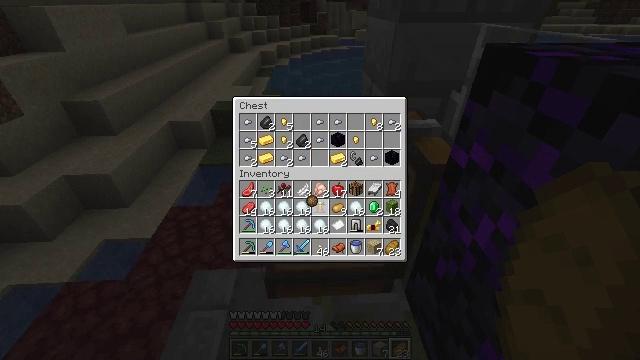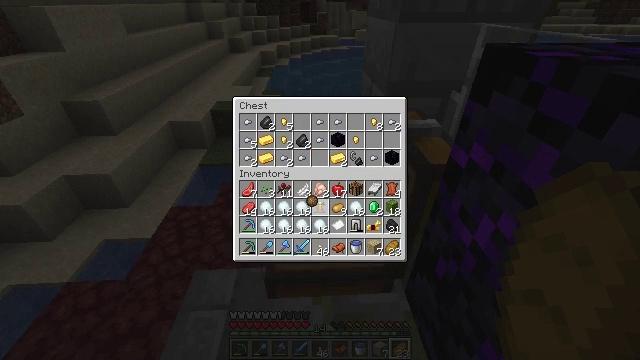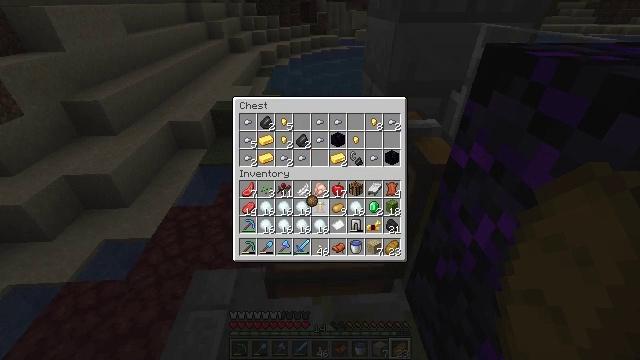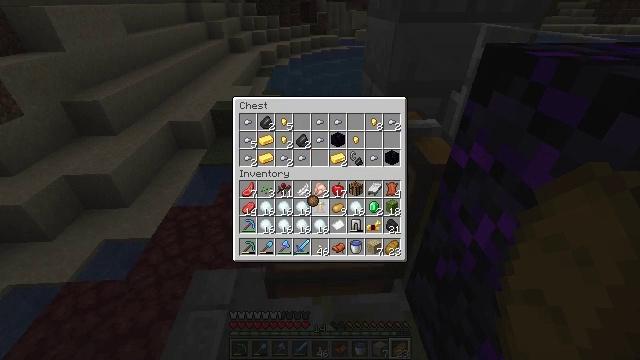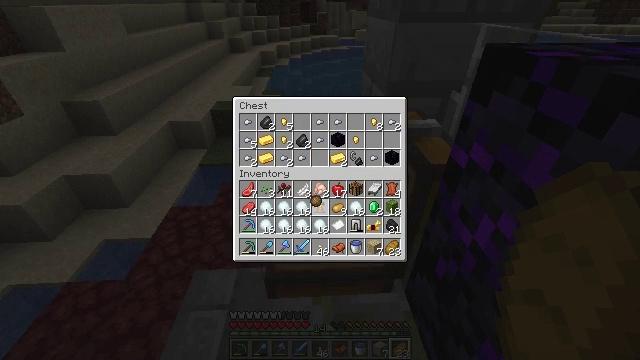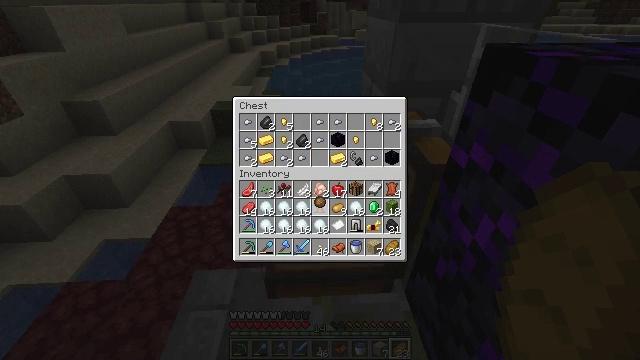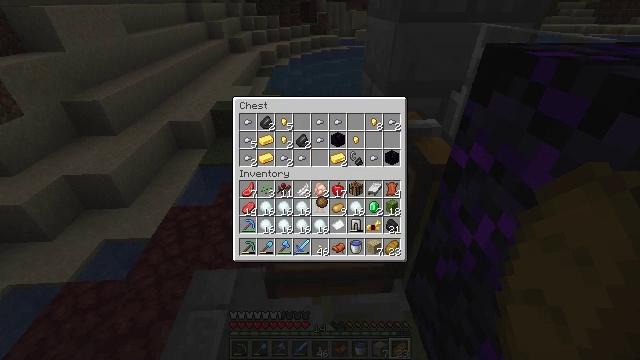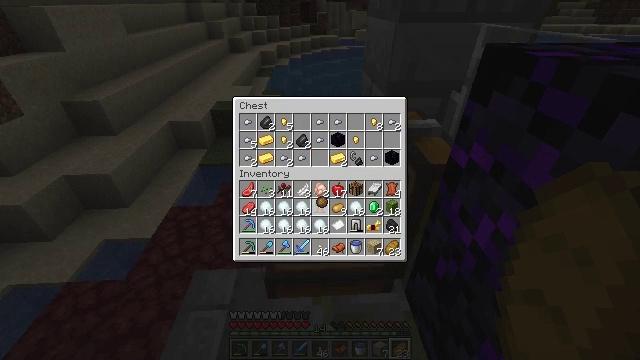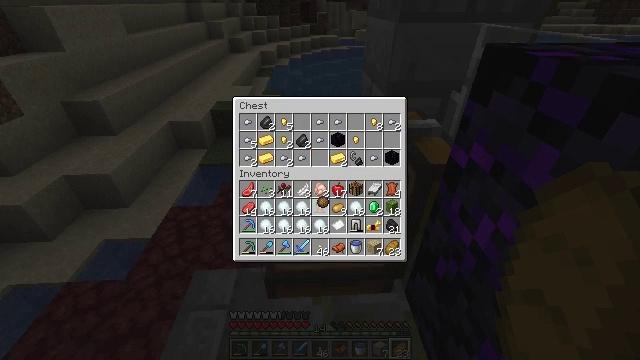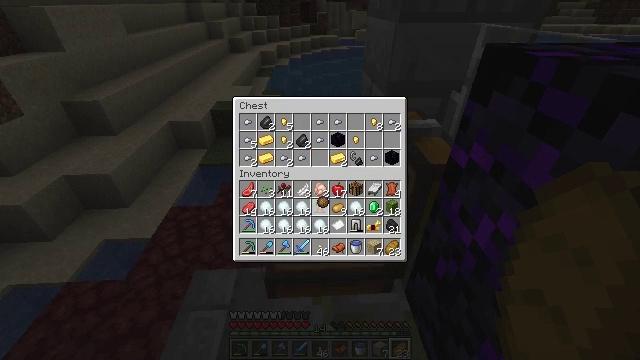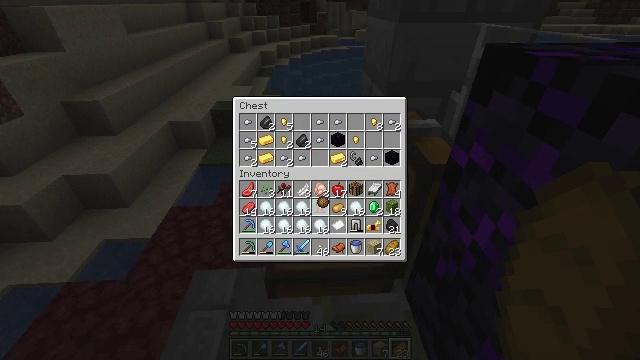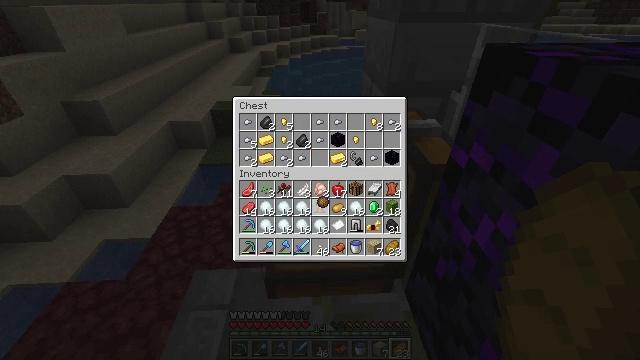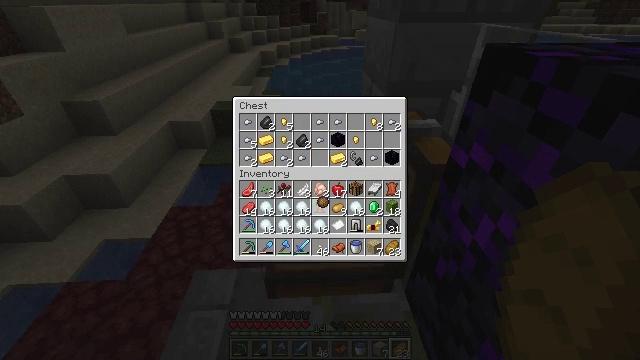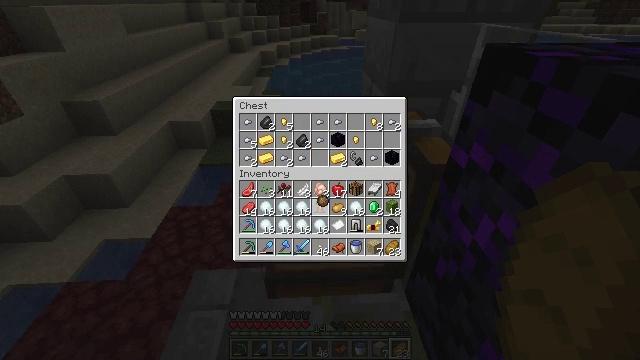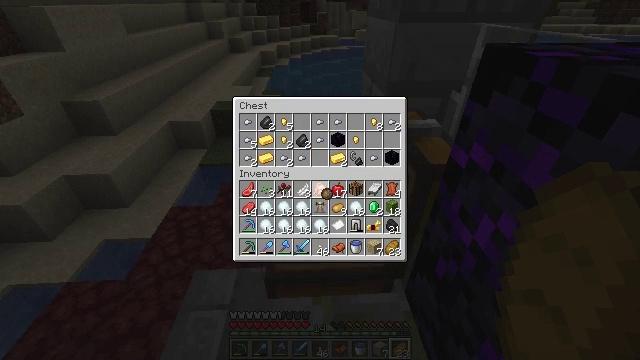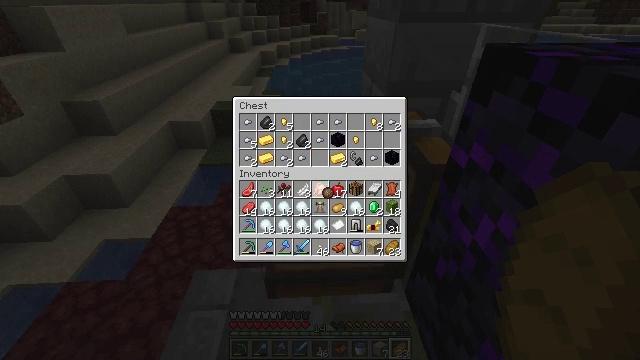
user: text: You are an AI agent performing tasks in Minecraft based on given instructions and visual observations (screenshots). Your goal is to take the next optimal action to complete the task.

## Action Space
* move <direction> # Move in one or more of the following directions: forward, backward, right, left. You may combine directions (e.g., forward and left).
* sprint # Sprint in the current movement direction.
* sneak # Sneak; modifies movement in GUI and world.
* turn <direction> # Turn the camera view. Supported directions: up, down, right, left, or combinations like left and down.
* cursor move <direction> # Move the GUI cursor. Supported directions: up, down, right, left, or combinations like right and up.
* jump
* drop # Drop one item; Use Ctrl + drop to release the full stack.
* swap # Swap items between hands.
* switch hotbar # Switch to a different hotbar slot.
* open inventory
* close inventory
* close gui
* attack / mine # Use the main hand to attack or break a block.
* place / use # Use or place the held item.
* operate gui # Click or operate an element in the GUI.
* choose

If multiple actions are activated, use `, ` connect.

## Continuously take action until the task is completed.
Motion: motion action
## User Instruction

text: Remove a snowball from the inventory.
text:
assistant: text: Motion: no_op
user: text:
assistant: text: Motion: no_op
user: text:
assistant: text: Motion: no_op
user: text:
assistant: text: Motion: no_op
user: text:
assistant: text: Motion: no_op
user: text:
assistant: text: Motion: no_op
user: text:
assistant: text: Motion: no_op
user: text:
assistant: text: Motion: no_op
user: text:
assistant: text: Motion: no_op
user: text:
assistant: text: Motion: no_op
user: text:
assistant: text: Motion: no_op
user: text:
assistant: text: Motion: no_op
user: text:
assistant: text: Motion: no_op
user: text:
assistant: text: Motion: cursor move up
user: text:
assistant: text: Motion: no_op
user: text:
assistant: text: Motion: no_op
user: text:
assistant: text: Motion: no_op
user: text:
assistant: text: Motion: no_op
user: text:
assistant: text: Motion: no_op
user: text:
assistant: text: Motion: no_op
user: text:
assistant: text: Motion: no_op
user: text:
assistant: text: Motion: no_op
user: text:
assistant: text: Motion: no_op
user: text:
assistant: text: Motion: operate gui
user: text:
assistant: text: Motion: operate gui
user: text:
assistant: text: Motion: operate gui
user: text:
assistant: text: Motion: operate gui
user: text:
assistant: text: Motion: no_op
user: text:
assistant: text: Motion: cursor move up
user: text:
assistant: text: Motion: cursor move up